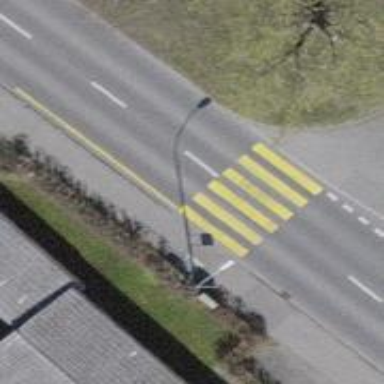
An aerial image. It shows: Kerb serving as barrier.